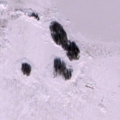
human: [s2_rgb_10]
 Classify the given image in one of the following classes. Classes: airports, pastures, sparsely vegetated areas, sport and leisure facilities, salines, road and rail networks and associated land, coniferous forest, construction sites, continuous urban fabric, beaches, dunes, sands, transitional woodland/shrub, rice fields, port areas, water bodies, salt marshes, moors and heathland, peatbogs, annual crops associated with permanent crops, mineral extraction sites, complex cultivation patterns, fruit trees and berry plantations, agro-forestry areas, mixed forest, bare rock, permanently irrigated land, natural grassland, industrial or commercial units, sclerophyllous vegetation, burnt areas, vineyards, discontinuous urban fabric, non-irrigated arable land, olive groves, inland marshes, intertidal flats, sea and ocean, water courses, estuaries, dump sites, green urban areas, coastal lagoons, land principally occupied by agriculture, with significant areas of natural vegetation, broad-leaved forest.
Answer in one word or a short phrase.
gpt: sea and ocean